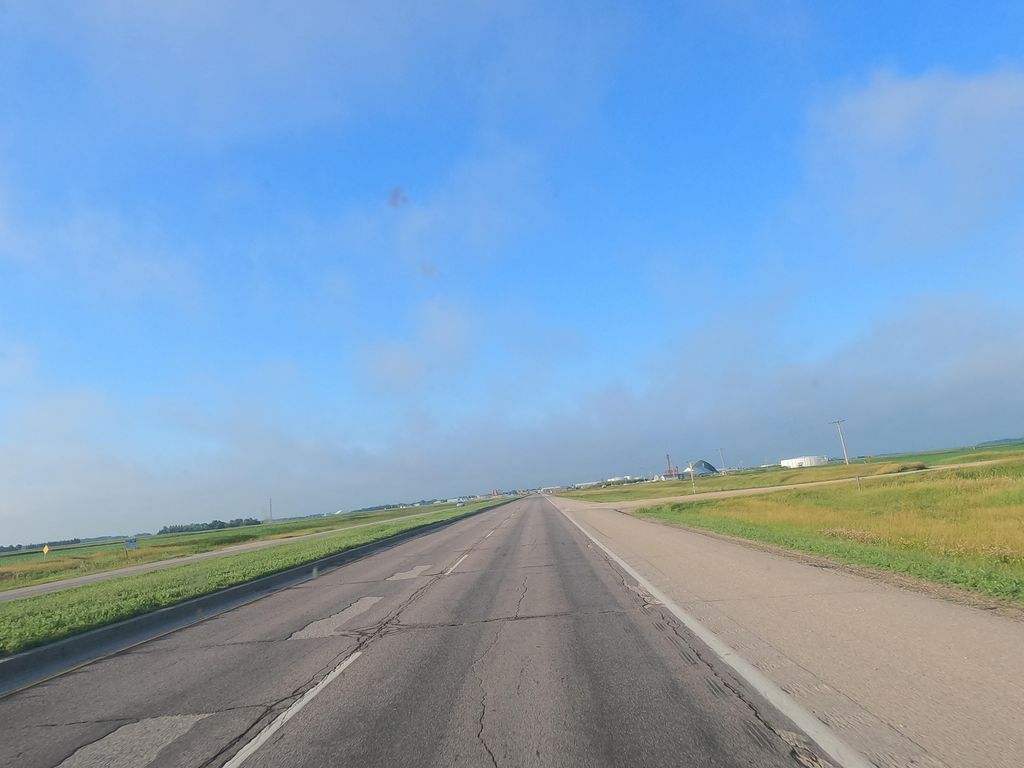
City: winnipeg